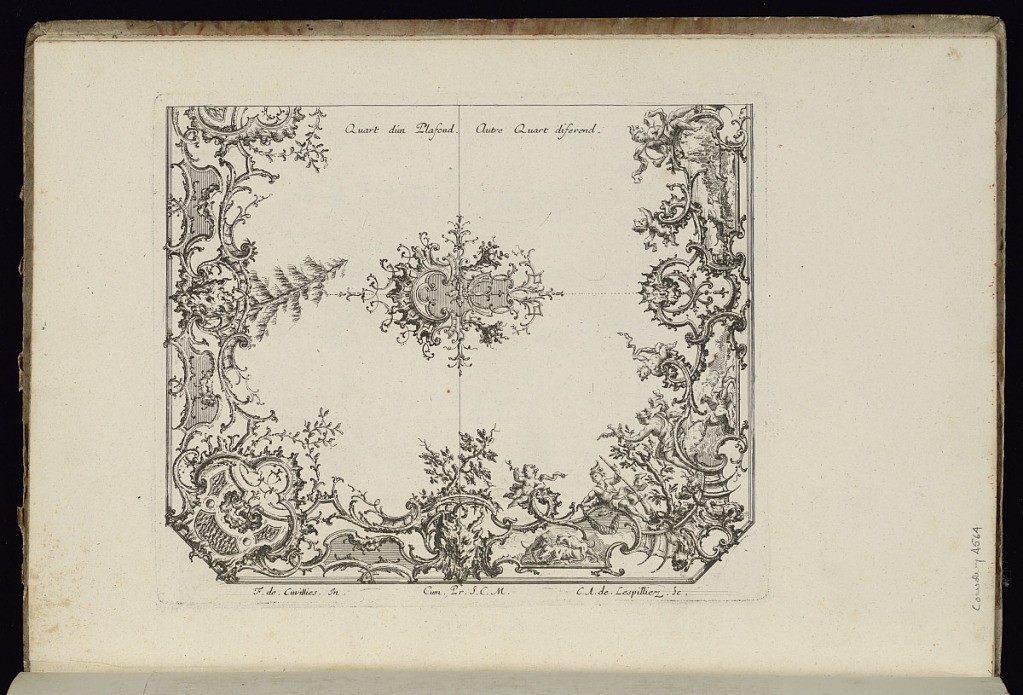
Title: Two Quarters of a Ceiling
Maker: François de Cuvilliés the Elder, Belgian, 1695 - 1768
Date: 1740–68
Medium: Etching and engraving on paper
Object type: Bound print
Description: Design for two quarters of a rocaille ceiling with alternate suggestions divided by a central rosette.